Question: Well, there are many examples how to make height of editText expandable, if
a few lines were entered.
But my editText should be on the bottom of screen.
And my editText is not expandable now.

My code is here:
'''
<LinearLayout xmlns:android="http://schemas.android.com/apk/res/android"
android:layout_width="fill_parent"
android:layout_height="fill_parent"
android:orientation="vertical"
>
<ScrollView xmlns:android="http://schemas.android.com/apk/res/android"
android:id="@+id/scroll"
android:layout_width="fill_parent"
android:layout_height="0dip"
android:orientation="vertical"
android:layout_weight="12"
>
<LinearLayout xmlns:android="http://schemas.android.com/apk/res/android"
android:id="@+id/linear"
android:layout_width="match_parent"
android:layout_height="wrap_content"
android:orientation="vertical"
>
</LinearLayout>
</ScrollView>
<LinearLayout xmlns:android="http://schemas.android.com/apk/res/android"
android:layout_width="match_parent"
android:layout_height="wrap_content"
android:orientation="horizontal"
>
<EditText
android:id="@+id/editMessage"
android:layout_width="0dp"
android:layout_height="fill_parent"
android:inputType="textMultiLine|textCapSentences"
android:minLines="3"
android:gravity="top|left"
android:maxLines="5"
android:layout_gravity= "center_vertical|center_horizontal"
android:textColor="@color/text1"
android:layout_weight="5"
android:background="@drawable/edit"
android:scrollHorizontally="false"
/>
<Button
android:id="@+id/buttonSend"
android:text='>'
android:gravity="center"
android:layout_gravity= "center_vertical|center_horizontal"
android:layout_width="wrap_content"
android:layout_height="wrap_content"
android:textAppearance="?android:attr/textAppearanceMedium"
android:background="@drawable/button_normal"
/>
</LinearLayout>
</LinearLayout>
'''
Any ideas please? Thanks!
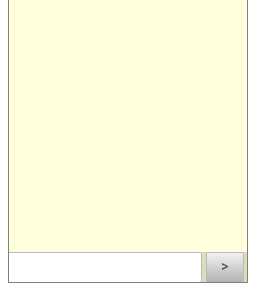
Answer: For this case it's better to use 'RelativeLayout' instead of 'LinearLayout'. Try the following code:
'''
<RelativeLayout xmlns:android="http://schemas.android.com/apk/res/android"
android:layout_width="fill_parent"
android:layout_height="fill_parent"
android:orientation="vertical" >
<ScrollView
android:id="@+id/scroll"
android:layout_width="fill_parent"
android:layout_height="fill_parent"
android:layout_above="@+id/ll_send_message"
android:layout_alignParentTop="true"
android:orientation="vertical" >
<LinearLayout
android:id="@+id/linear"
android:layout_width="match_parent"
android:layout_height="wrap_content"
android:orientation="vertical" >
</LinearLayout>
</ScrollView>
<LinearLayout
android:id="@+id/ll_send_message"
android:layout_width="match_parent"
android:layout_height="wrap_content"
android:layout_alignParentBottom="true"
android:orientation="horizontal" >
<EditText
android:id="@+id/editMessage"
android:layout_width="0dp"
android:layout_height="fill_parent"
android:layout_gravity="center_vertical|center_horizontal"
android:layout_weight="5"
android:background="@drawable/edit"
android:gravity="top|left"
android:inputType="textMultiLine|textCapSentences"
android:maxLines="5"
android:minLines="3"
android:scrollHorizontally="false"
android:textColor="@color/text1" />
<Button
android:id="@+id/buttonSend"
android:layout_width="wrap_content"
android:layout_height="wrap_content"
android:layout_gravity="center_vertical|center_horizontal"
android:background="@drawable/button_normal"
android:gravity="center"
android:text="send"
android:textAppearance="?android:attr/textAppearanceMedium" />
</LinearLayout>
</RelativeLayout>
'''